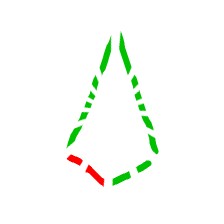
Shape: kite